Question: I need help trying to figure out a combination google sheets formula
'''
If
Cell B5 contains "Rct"
And
today's date is 30 days after the date defined in cell C5
And
if Cell D5 and D6 both says "2 weeks ago" or "1 week ago" or contains the words "day" "hour" or "minute"
'''
(not sure if possible but instead of the all those words could if be if the text in cell D5 and D6 are the color "green" and or "Yellow")
'''
Then
Cell H5 will say "Y" if the above conditions are met or "N" if they aren't
'''
The following formula works for what I asked above
'''
=ARRAYFORMULA(IF((REGEXMATCH(LOWER(B5:B29), "rct"))*
(TODAY()>C5:C29+30)*
(REGEXMATCH(LOWER(D5:D29), "2 weeks ago|1 week ago|day|hour|minute"))*
(REGEXMATCH(LOWER(E5:E29), "2 weeks ago|1 week ago|day|hour|minute")),
"Y", "N"))
'''
However I am new to doing this coding stuff on the google sheets and I though I could add to that formula myself without troubling someone else.
Is there any way to add to that formula so that
'''
If
Cell B5:B28 contains "cdt"
and
today's date is 60 days after the date defined in cell F5:F29
And
if Cell D5 and D6 both says "2 weeks ago" or "1 week ago" or contains the words "day" "hour" or "minute"
Then
Cell H5 will say "Y" if the above conditions are met or "N" if they aren't
'''
as well as
'''
If
Cell B5:B28 contains "pvt"
and
today's date is 90 days after the date defined in cell F5:F29
And
if Cell D5 and D6 both says "2 weeks ago" or "1 week ago" or contains the words "day" "hour" or "minute"
Then
Cell H5 will say "Y" if the above conditions are met or "N" if they aren't
'''

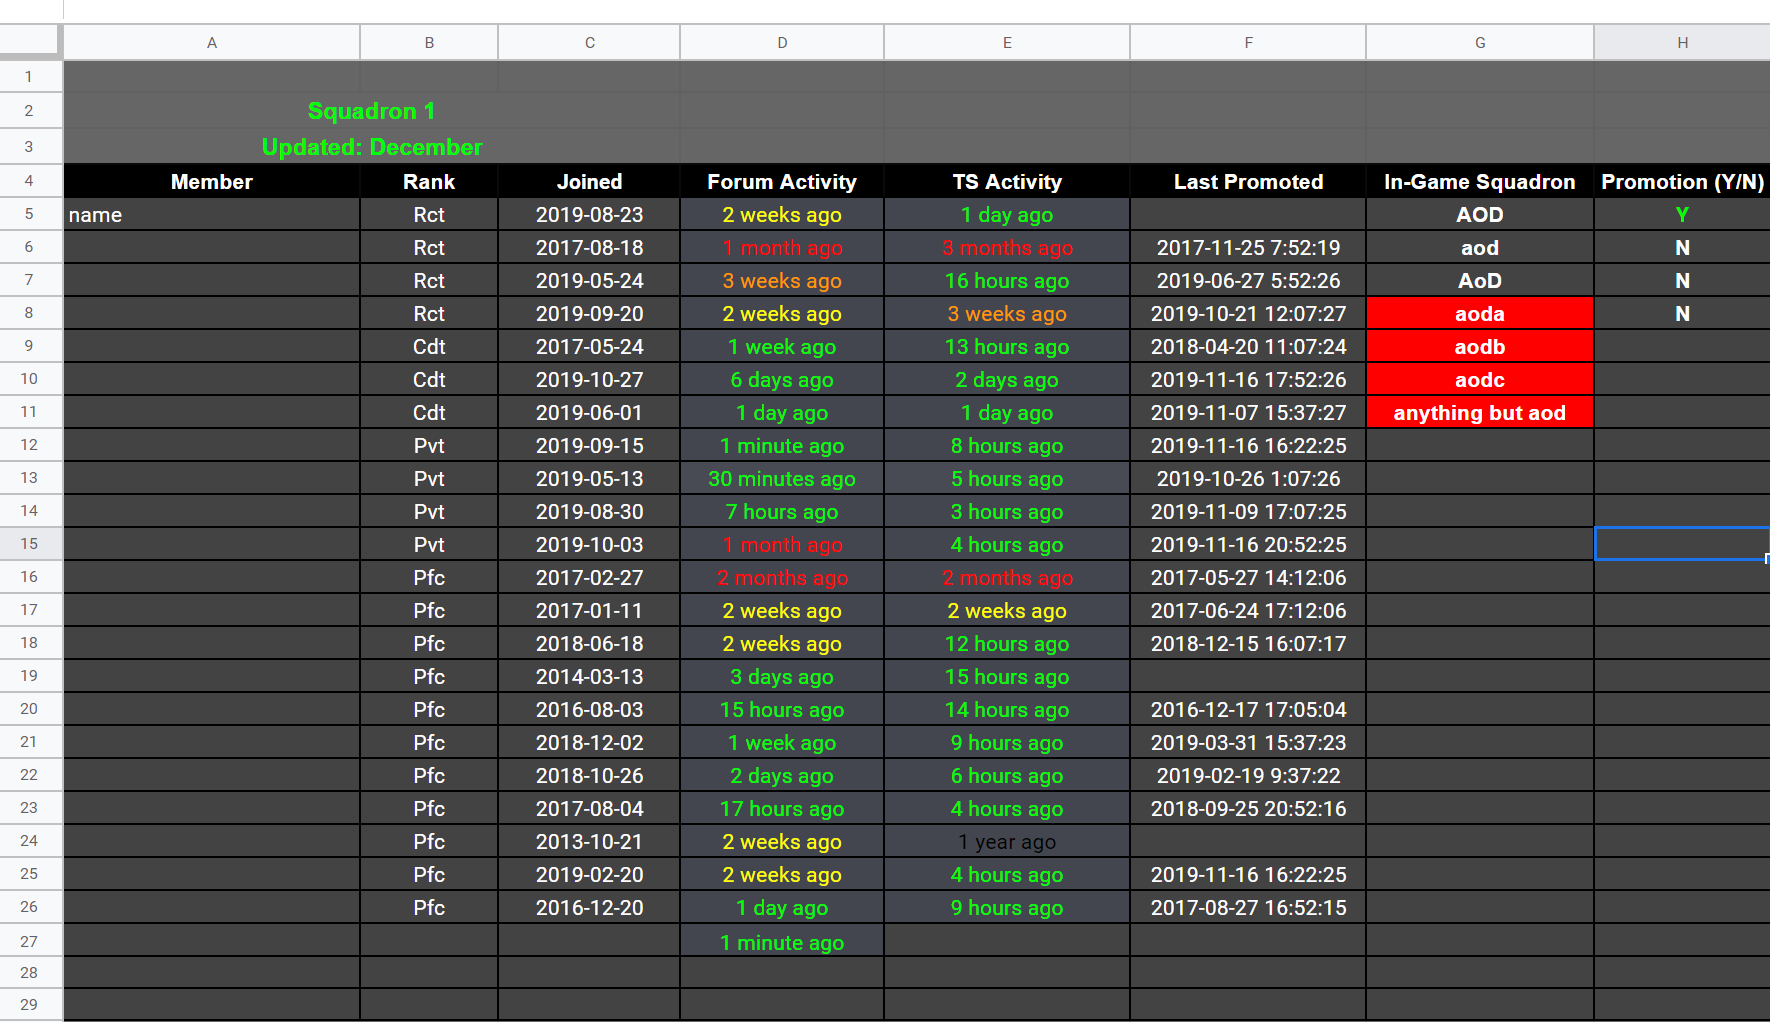
Answer: paste this in :
'''
=ARRAYFORMULA(IF((REGEXMATCH(LOWER(B5:B), "rct"))*
(TODAY()>C5:C+30)*
(REGEXMATCH(LOWER(D5:D), "2 weeks ago|1 week ago|day|hour|minute"))*
(REGEXMATCH(LOWER(E5:E), "2 weeks ago|1 week ago|day|hour|minute")),
"Y", "N"))
'''
---
# UPDATE:
'''
=ARRAYFORMULA(IF((((REGEXMATCH(LOWER(B5:B), "rct"))*(TODAY()>C5:C+30))+
((REGEXMATCH(LOWER(B5:B), "cdt"))*(TODAY()>C5:C+60))+
((REGEXMATCH(LOWER(B5:B), "pvt"))*(TODAY()>C5:C+90)))*
(REGEXMATCH(LOWER(D5:D), "2 weeks ago|1 week ago|day|hour|minute"))*
(REGEXMATCH(LOWER(E5:E), "2 weeks ago|1 week ago|day|hour|minute")),
"Y", "N"))
'''